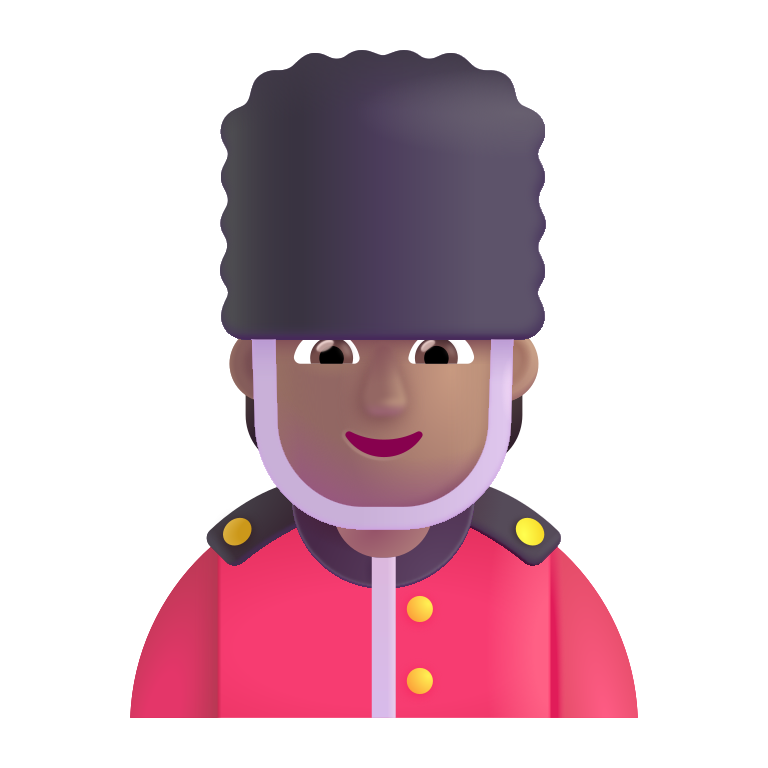
guard color